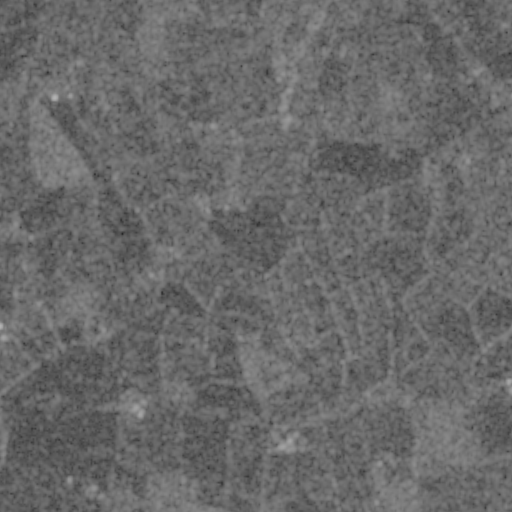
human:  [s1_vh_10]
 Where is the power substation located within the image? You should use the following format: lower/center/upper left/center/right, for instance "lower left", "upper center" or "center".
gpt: The power substation is located in the upper right of the image.
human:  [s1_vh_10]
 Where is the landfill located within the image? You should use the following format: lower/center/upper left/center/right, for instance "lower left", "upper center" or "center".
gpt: There is no landfill in the image.

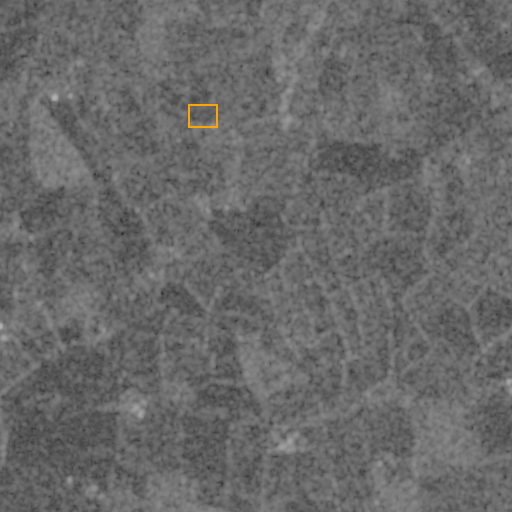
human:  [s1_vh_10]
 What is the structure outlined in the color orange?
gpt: The structure outlined in orange is a park.
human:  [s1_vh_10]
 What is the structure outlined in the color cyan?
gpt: There is no cyan outline.